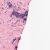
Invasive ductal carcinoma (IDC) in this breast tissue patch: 0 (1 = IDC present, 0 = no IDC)